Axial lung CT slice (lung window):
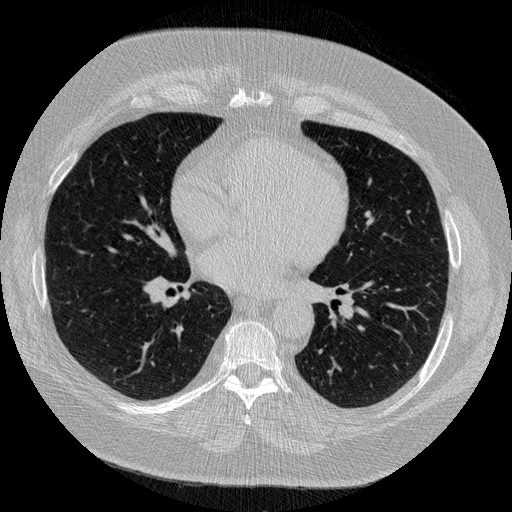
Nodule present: no